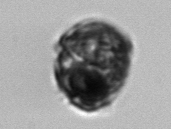
Label: Proterythropsis